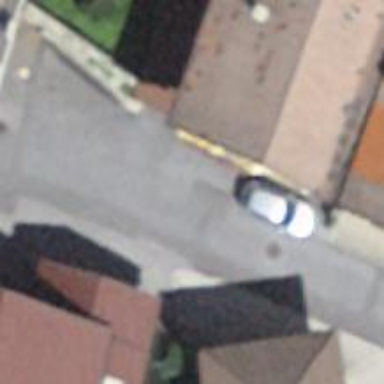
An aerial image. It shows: Garage building.